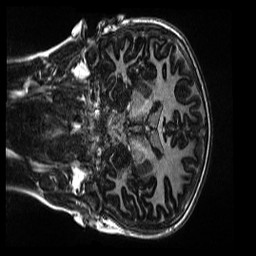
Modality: MP2RAGE
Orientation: coronal
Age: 11
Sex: male
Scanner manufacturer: siemens
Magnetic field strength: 3 T
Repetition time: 4 s
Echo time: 0.00303 s